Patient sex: M
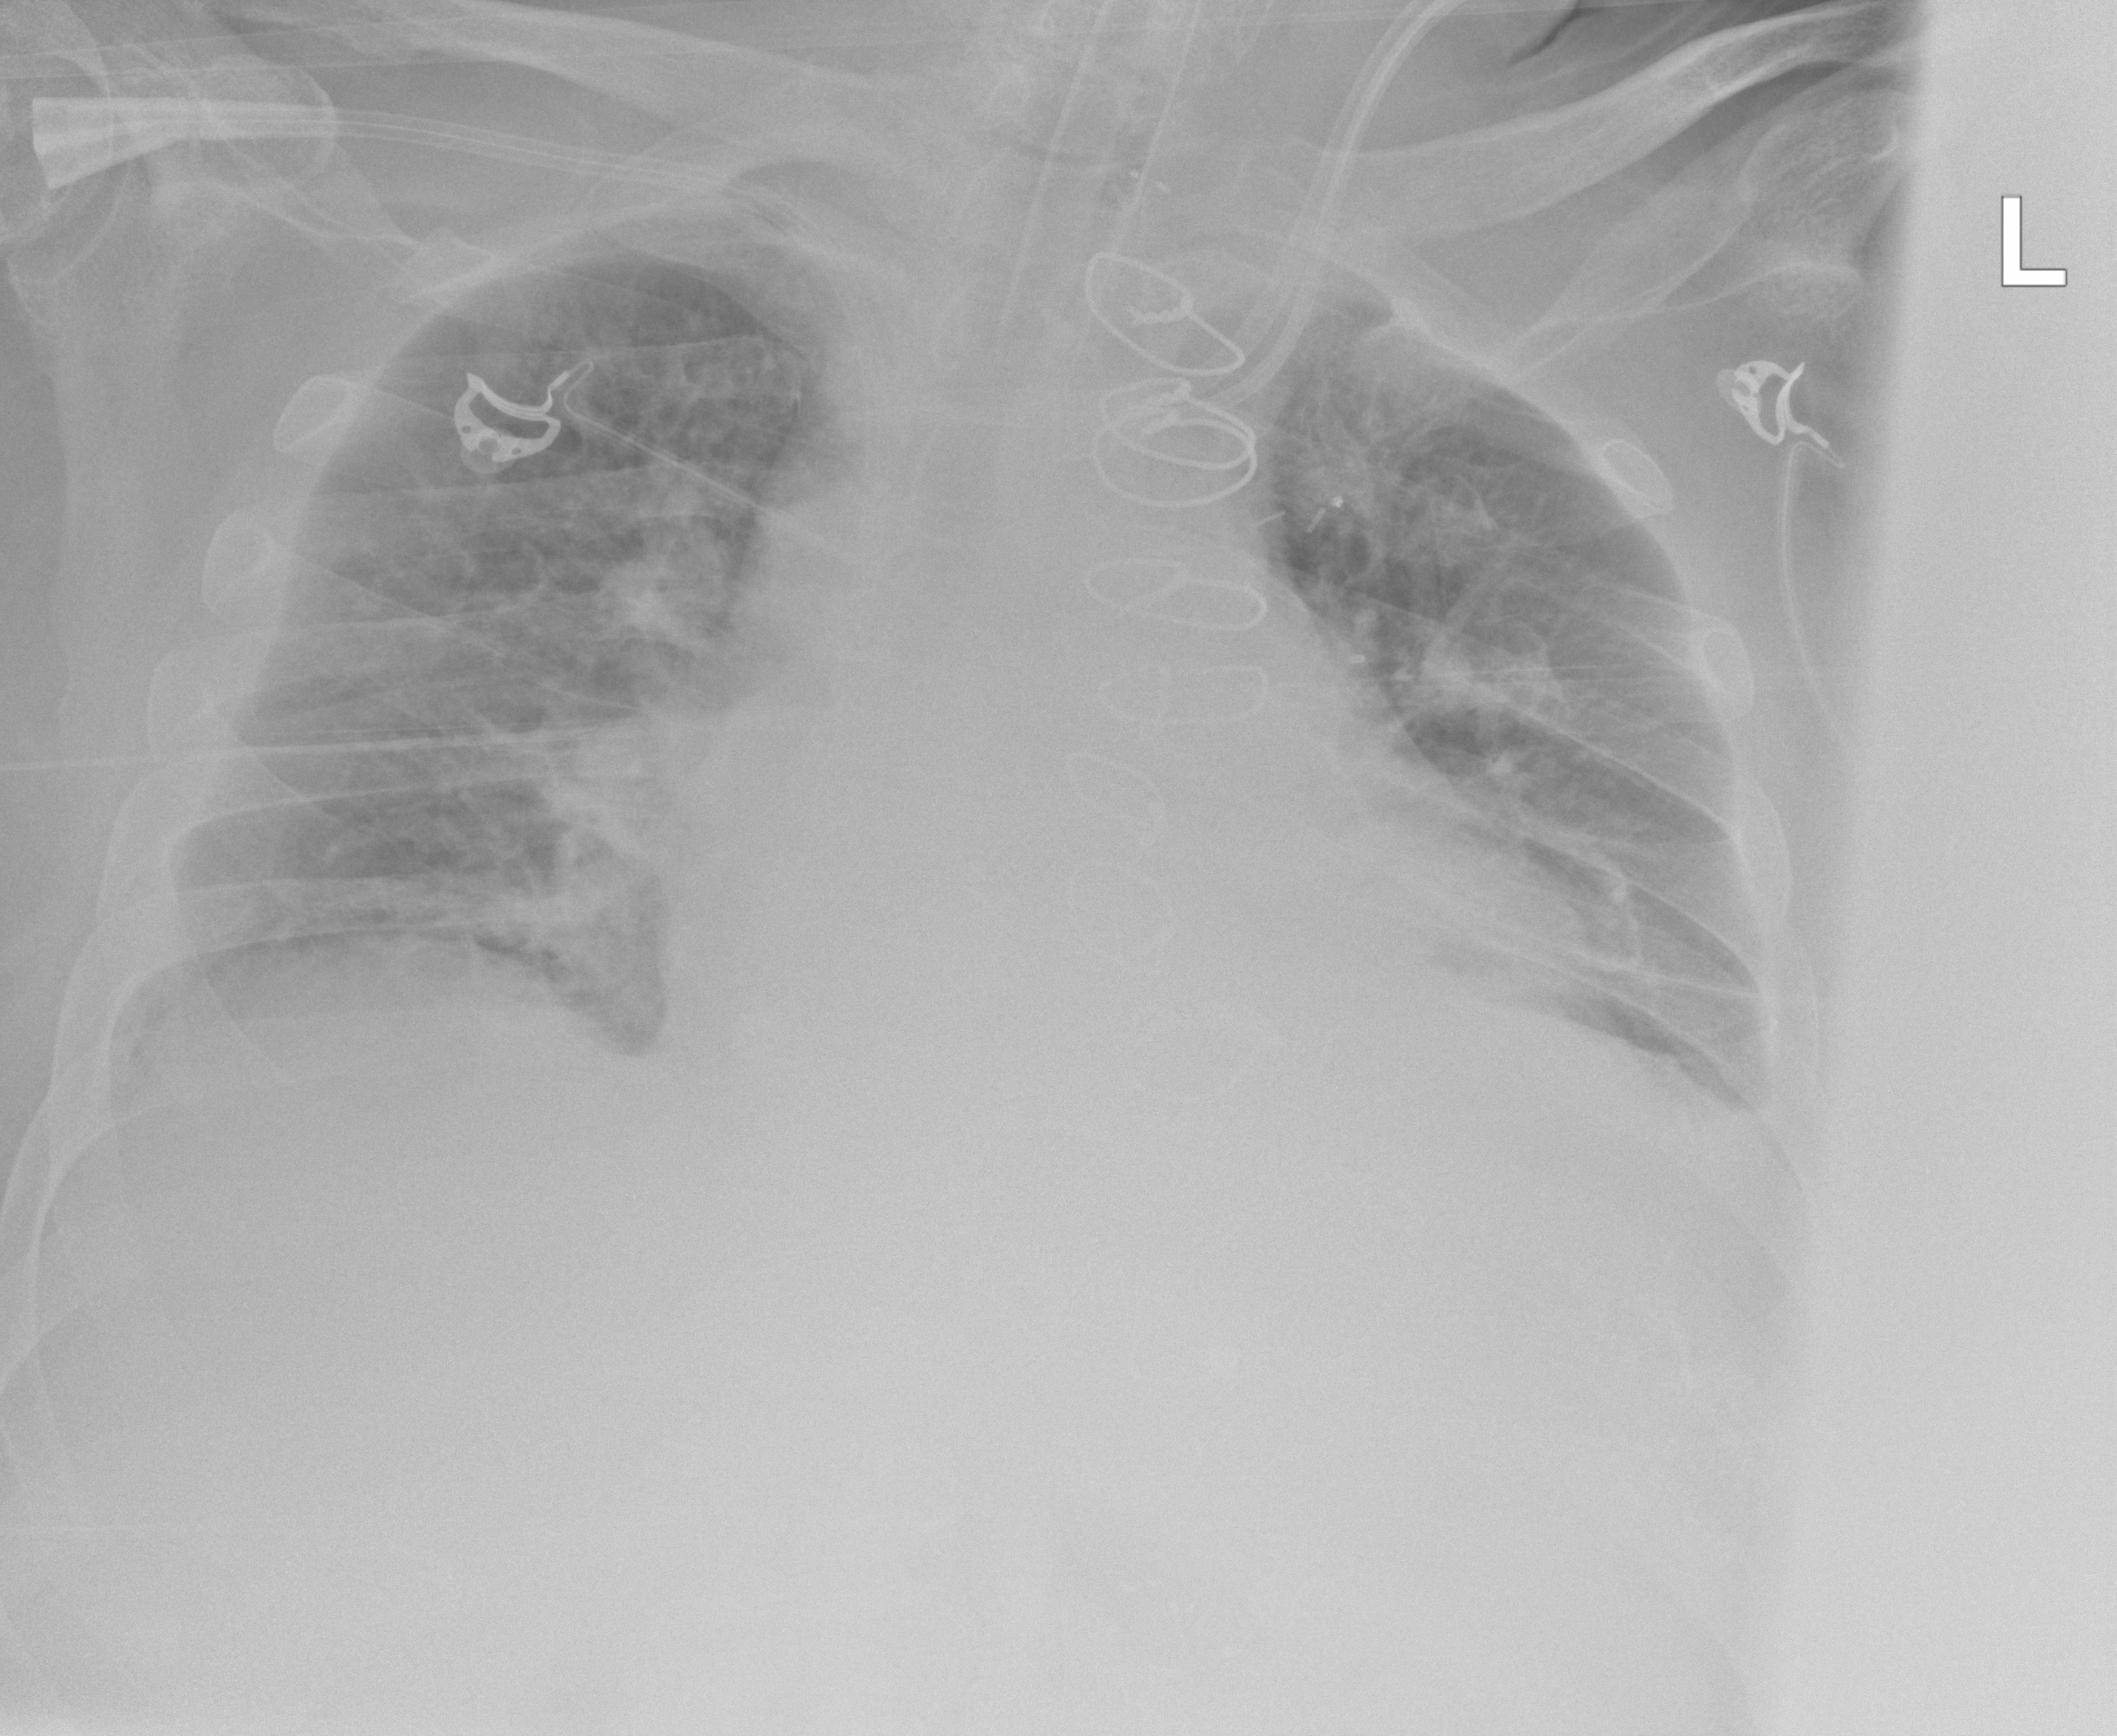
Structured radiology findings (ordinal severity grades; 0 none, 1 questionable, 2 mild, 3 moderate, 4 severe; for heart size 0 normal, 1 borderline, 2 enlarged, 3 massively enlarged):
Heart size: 2
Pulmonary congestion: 2
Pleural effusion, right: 2
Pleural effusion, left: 2
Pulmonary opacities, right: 2
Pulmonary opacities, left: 2
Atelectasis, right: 2
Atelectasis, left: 2